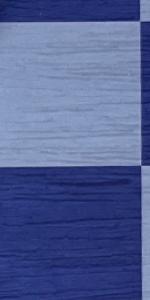
Label: Empty